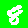
Digit: 8